Question: I have an image (512 x 512 pixels 299.98 pixels/inch). The code I am using to display the image in button is
'''
UIImage *cameraImage = [UIImage imageNamed:@"image.png"];
[cameraButton setImage:cameraImage forState:UIControlStateNormal];
if(IS_IPAD)
cameraButton.frame = CGRectMake(self.view.frame.size.width*0.04,self.view.frame.size.height*0.75,cameraImage.size.width*0.5,cameraImage.size.height*0.5);
else
cameraButton.frame = CGRectMake(self.view.frame.size.width*0.04,self.view.frame.size.height*0.75,cameraImage.size.width*0.25,cameraImage.size.width*0.25);
'''
Now the image displays great on iPad (Both Retina and normal), iPhone Retina. But the image shows very clumsy on iPhone 3GS. Look at the screenshot attached.
Please help me find out what is going wrong.

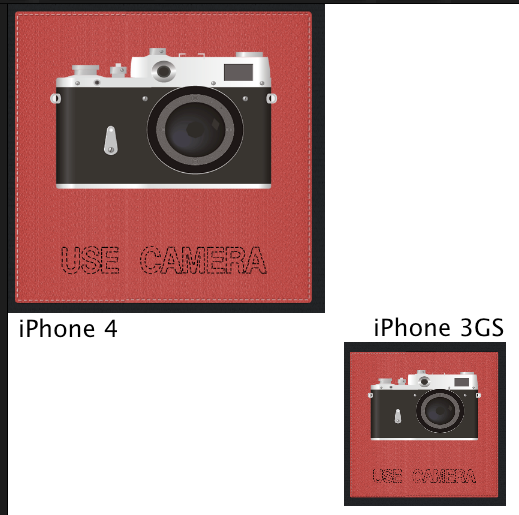
Answer: It's caused by iOS' graphics frameworks' behavior - they interpolate the image, which introduces loss in quality. You need to generate a smaller image (of half of the resolution of the original one) and include that in your project as well.